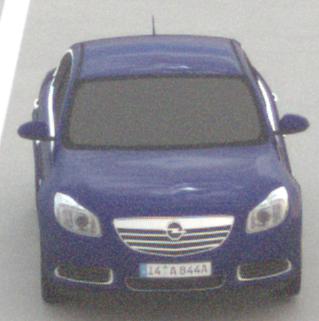
Make: Opel
Model: Insignia 1.6
Detailed model: Insignia (A) Notch Back
Model produced from: 2008/11
Model produced until: 2008/12
Doors: 4
Color: blue
Road condition: dry road
Daytime: night
Contrast: low contrast